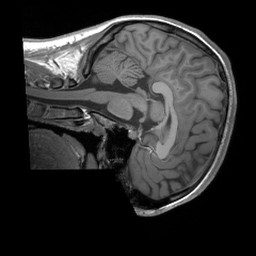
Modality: T1w
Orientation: sagittal
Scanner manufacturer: siemens
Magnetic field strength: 3 T
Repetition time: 1.7 s
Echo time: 0.00232 s